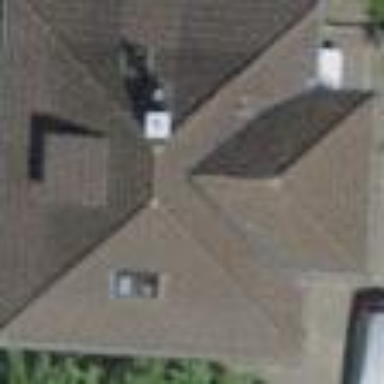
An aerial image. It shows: Hipped roof on residential building.